七年级 · 度量几何学
如图, $A B \perp C D$ 于点 $B, A E$ 与 $B F$ 相交于点 $G$, 且 $\angle F G E=60^{\circ}, \angle A B G=30^{\circ}$. 判断 $A E$ 与 $C D$ 是否平行,并说明理由.

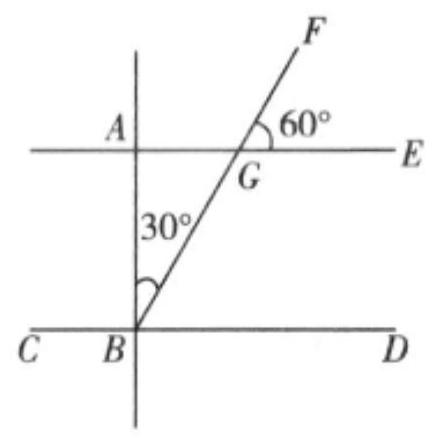
答案: 【答案】解: $A E / / C D$;

理由如下:

$\because A B \perp C D$,

$\therefore \angle A B D=90^{\circ}$,

$\because \angle A B G=30^{\circ}$,

$\therefore \angle D B G=90^{\circ}-30^{\circ}=60^{\circ}=\angle F G E$,

$\therefore A E / / C D$.
【解析】本题考查了平行线的判定、垂线的定义; 熟练掌握平行线的判定方法, 证出 $\angle D B G=\angle F G E$ 是解决问题的关键. 由垂线的定义得出 $\angle A B D=90^{\circ}$, 由已知条件得出 $\angle D B G=\angle F G E$, 即可证出 $A E / / C D$.